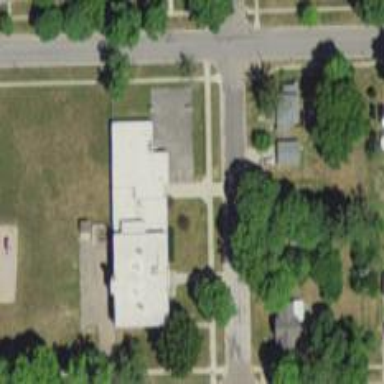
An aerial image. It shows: School.